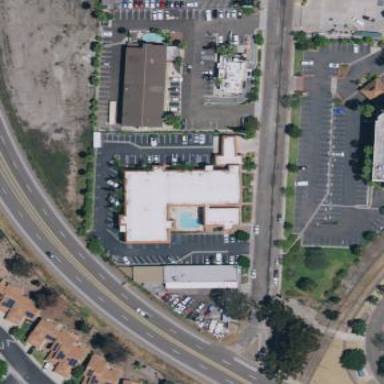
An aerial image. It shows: Hotel building.